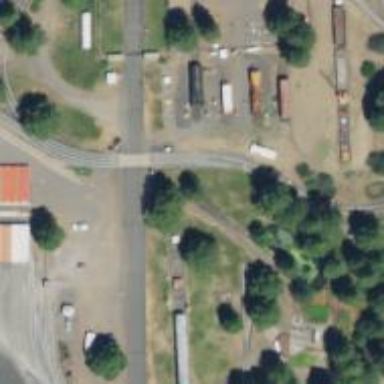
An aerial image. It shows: Miniature railway.